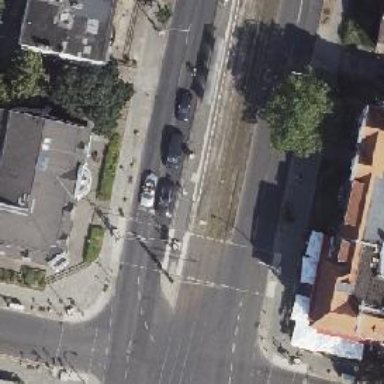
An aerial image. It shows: Tram stop.